Question: Let me first decribe the symptoms of the problem. I'll then give additional facts and explain my question.
# Symptoms
I have written a custom Windows control. The control paints itself in response to a 'WM_PAINT' message. It also uses ( the tracking feature of the 'TOOLTIPS_CLASS' common control).
When I drag the mouse over the control, the tooltip nicely follows the mouse. The is that it leaves a grey streak in its wake. This streak takes an observable amount of time to repaint -- as you can see from the attached image, I was able to hit PRNTSCRN and take a screenshot of it before the control had time to repaint itself.

'WM_PAINT''WM_MOUSEMOVE'
# Facts
- - 'WM_PAINT'- - - 'WM_ERASEBKGND'- - - 'WS_CHILD | WS_VISIBLE'- 'WS_EX_COMPOSITED'- 'CS_DBLCLKS'- - 'WS_TILEDWINDOW | WS_CLIPSIBLINGS | WS_VISIBLE'- 'WS_EX_WINDOWEDGE'- 'CS_REDRAW | CS_DBLCLKS'- 'GetStockObject(NULL_BRUSH)'- - 'CS_SAVEBITS'
# Questions
1. Why am I getting the grey at all, especially if I set CS_SAVEBITS?
2. What can I do to make the grey go away? Should I call UpdateWindow() each time I move the tooltip? But this doesn't solve the issue of other top-level windows being dragged over top of my control. Help!
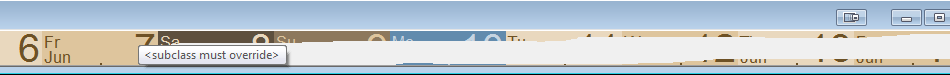
Answer: Adding the 'WS_CLIPCHILDREN' style bit to the parent window made this issue go away.
For whatever reason, when a window is partly obscured and then revealed, the OS is very generous with the 'WM_ERASEBKGND' messages and very stingy with the 'WM_PAINT' messages. What was happening is that the parent's 'WM_ERASEBKGND' handler was erasing over top of my control. Adding 'WS_CLIPCHILDREN' causes the parent window to clip its erasing.
Funnily enough, this solution worked for my control, which simply ignores the 'WM_ERASEBKGND' message, but didn't work for standard 'BUTTON' controls with style 'BS_GROUPBOX' style. I expect this is because of the same generous 'WM_ERASEBKGND' policy. The standard button control probably dutifully erases its background in handling that message and then vainly waits around for a 'WM_PAINT' message.